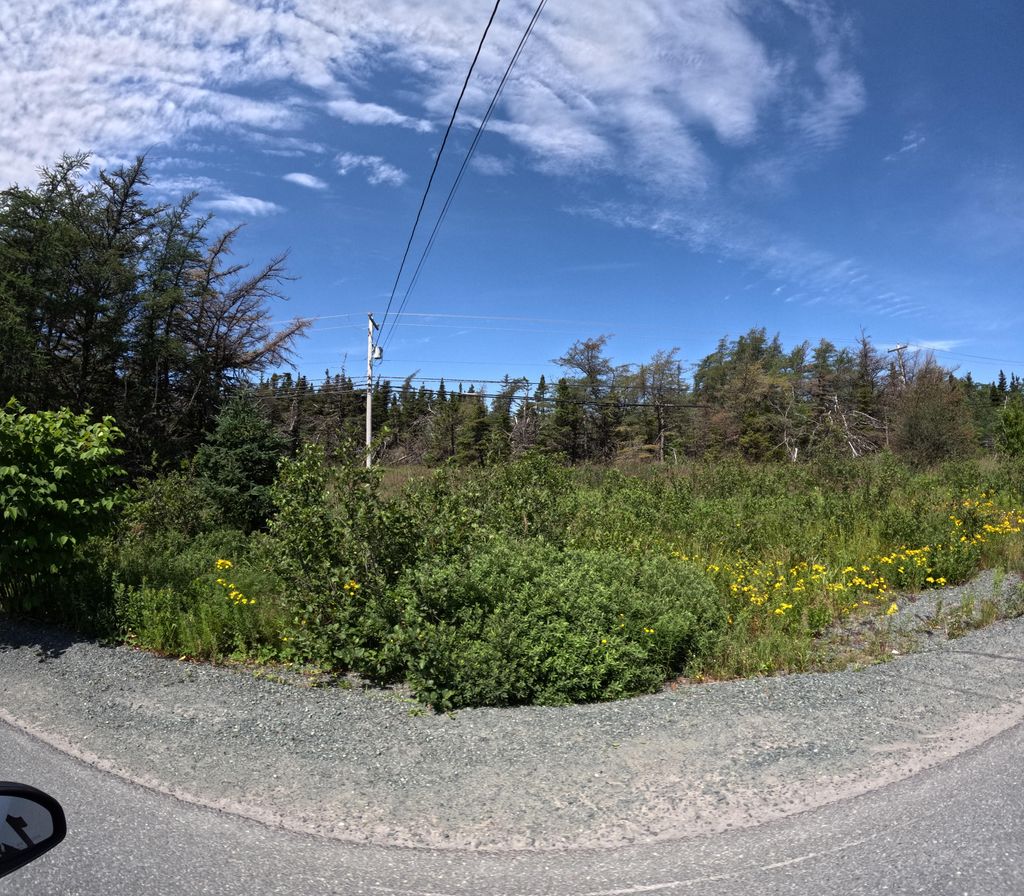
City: st_johns